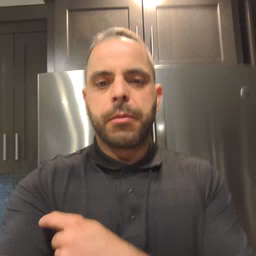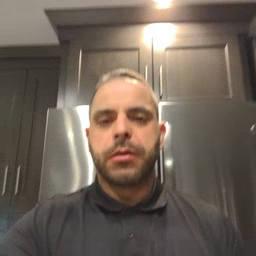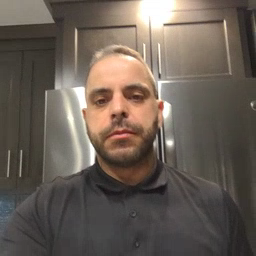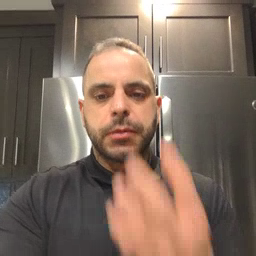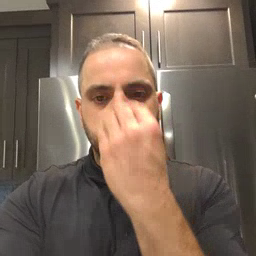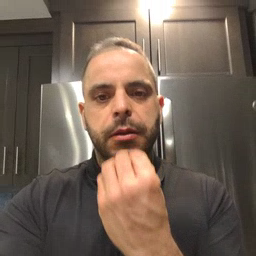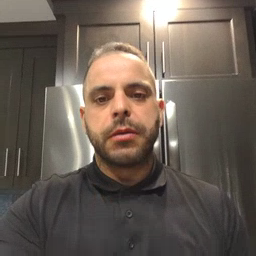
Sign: sleepy